Question: After upgrading from React-Native 0.59.10 to 0.62.2 I receive this error when running the Android app, the IOS app runs without any issues. I found out Fresco is connected to Flipper but I do not understand how to fix this.
In my MainApplication.java file I have no reference to Flipper or Freso (I tried checking this file for duplicate imports. The only reference to Flipper I have in mainapplication.java is the initializeFlipper part on the bottom of the file (as instructed in the upgrade manual).
Unfortunately because I have no understanding where this is coming from I really have no clue of to which code snippets to include to help solve this error message. If anyone could help me with this, and telling what files/code is relevant here please do!

EDIT: Below is the android/app/build.grade file
'''
dependencies {
implementation project(':react-native-fbsdk')
implementation project(':react-native-firebase')
implementation project(':react-native-google-signin')
implementation project(':react-native-image-crop-picker')
implementation project(':react-native-maps')
implementation project(':react-native-screens')
implementation project(':react-native-reanimated')
implementation project(':react-native-gesture-handler')
implementation fileTree(dir: "libs", include: ["*.jar"])
implementation 'com.facebook.android:facebook-core:5.0.0'
implementation "com.facebook.react:react-native:+" // From node_modules
implementation "androidx.swiperefreshlayout:swiperefreshlayout:1.0.0"
debugImplementation("com.facebook.flipper🐬${FLIPPER_VERSION}") {
exclude group:'com.facebook.fbjni'
}
'''
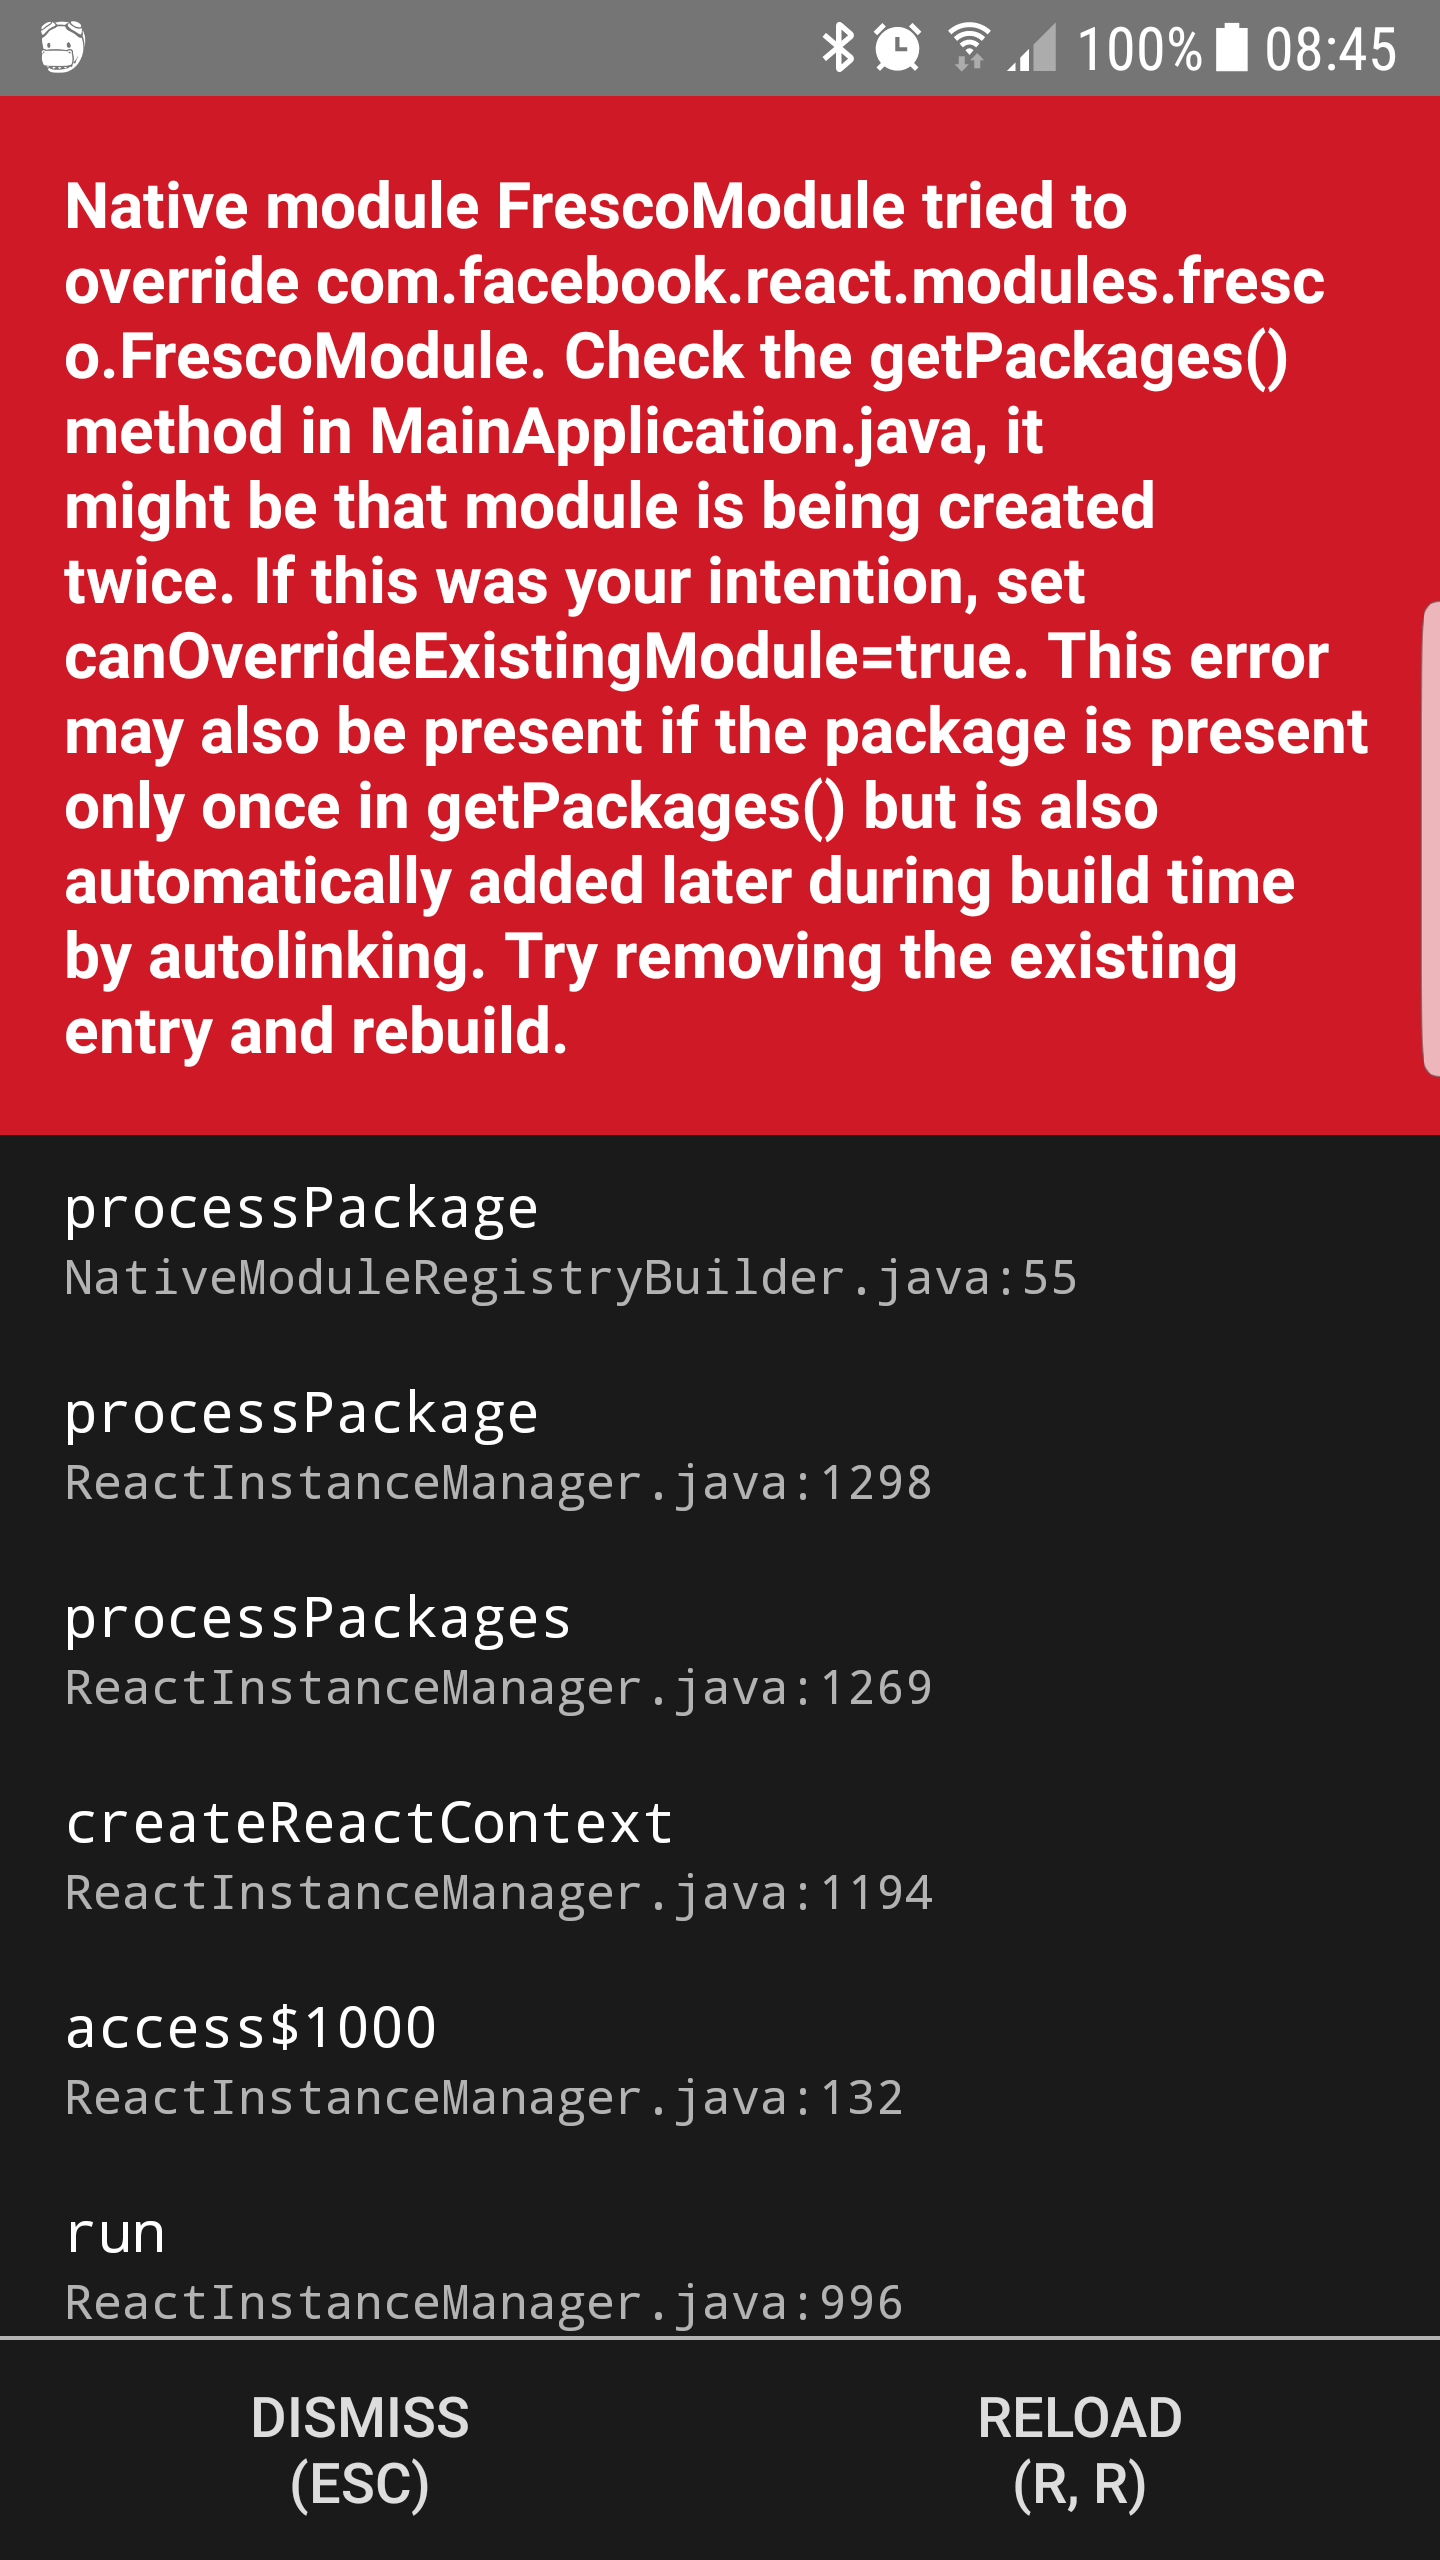
Answer: It's an auto-linking issue make sure to unlink any package that uses fresco
for reference default 'android/app/build.gradle'
<URL>